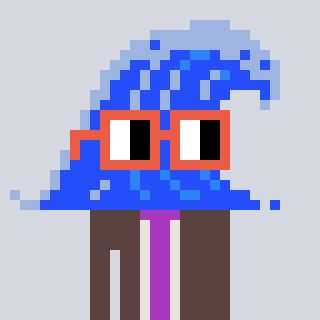
a pixel art character with square orange glasses, a wave-shaped head and a darkbrown-colored body on a cool background